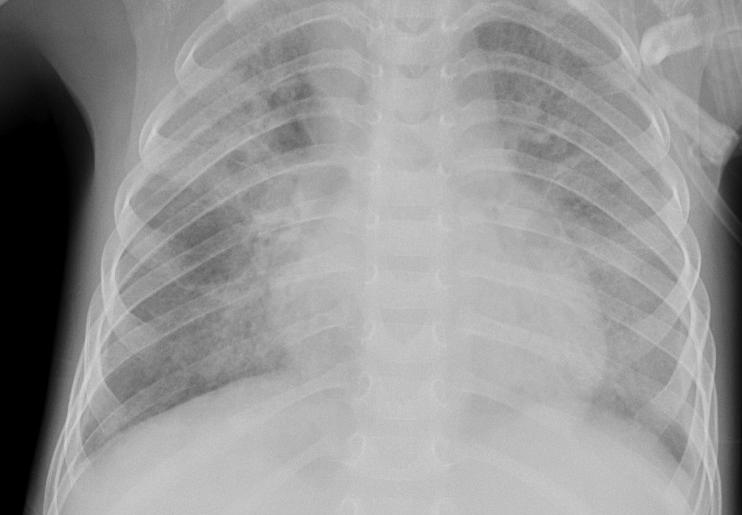
Diagnosis: PNEUMONIA